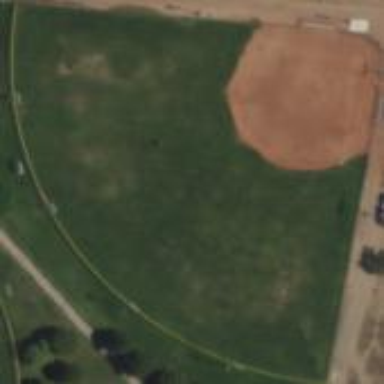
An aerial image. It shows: Baseball pitch for leisure and sports activities.